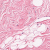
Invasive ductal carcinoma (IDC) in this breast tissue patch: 0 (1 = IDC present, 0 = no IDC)